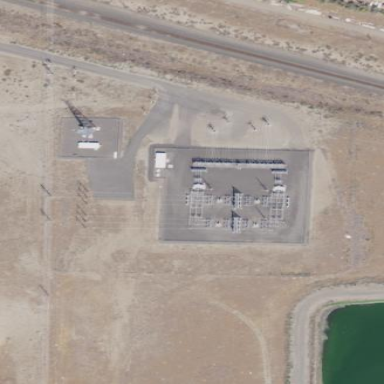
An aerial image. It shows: Power substation.